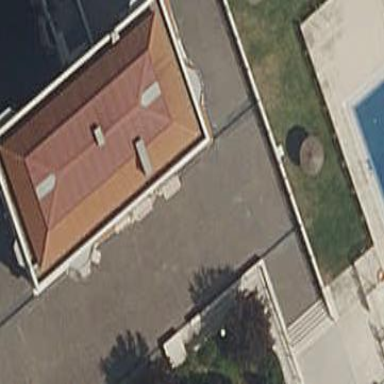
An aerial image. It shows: Part of building.